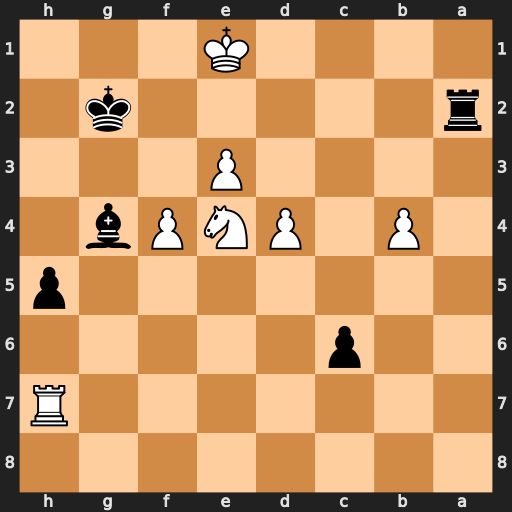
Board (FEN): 8/7R/2p5/7p/1P1PNPb1/4P3/r5k1/4K3
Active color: b
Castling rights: -
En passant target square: -
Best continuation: Re2+ Kd1 Rxe3+